Question: I am trying to optimize the generation of decay times for a radioactive isotope Monte Carlo.
That is given 'nsims' atoms of an isotope with a halflife of 't12', when does each isotope decay?
I tried to optimize this by generating random numbers for all un-decayed atoms at once using a single 'numpy.random.random' call (I call this method parallel), but I hope that there is still more performance to be gained. I also show a method that does this calculation for each isotope individually (serial).
'''
import numpy as np
import time
import matplotlib.pyplot as plt
import scipy.optimize
t12 = 3.1*60.
dt = 0.01
ln2 = np.log(2)
decay_exp = lambda t,A,tau: A * np.exp(-t/tau)
def serial(nsims):
sim_start_time = time.clock()
decay_time = np.zeros(nsims)
for i in range(nsims):
t = dt
while decay_time[i] == 0:
if np.random.random() > np.exp(-ln2*dt/t12):
decay_time[i] = t
t += dt
sim_end_time = time.clock()
return (sim_end_time - sim_start_time,decay_time)
def parallel(nsims):
sim_start_time = time.clock()
decay_time = np.zeros(nsims)
t = dt
while 0 in decay_time:
inot_decayed = np.where(decay_time == 0)[0]
idecay_check = np.random.random(len(inot_decayed)) > np.exp(-ln2*dt/t12)
decay_time[inot_decayed[np.where(idecay_check==True)[0]]] = t
t += dt
sim_end_time = time.clock()
return (sim_end_time - sim_start_time,decay_time)
'''
I'm interested in any suggestions that performs better than the 'parallel' function that is pure python, i.e. not cython.
This method already improves greatly upon the 'serial' method of calculating this for large 'nsims'.

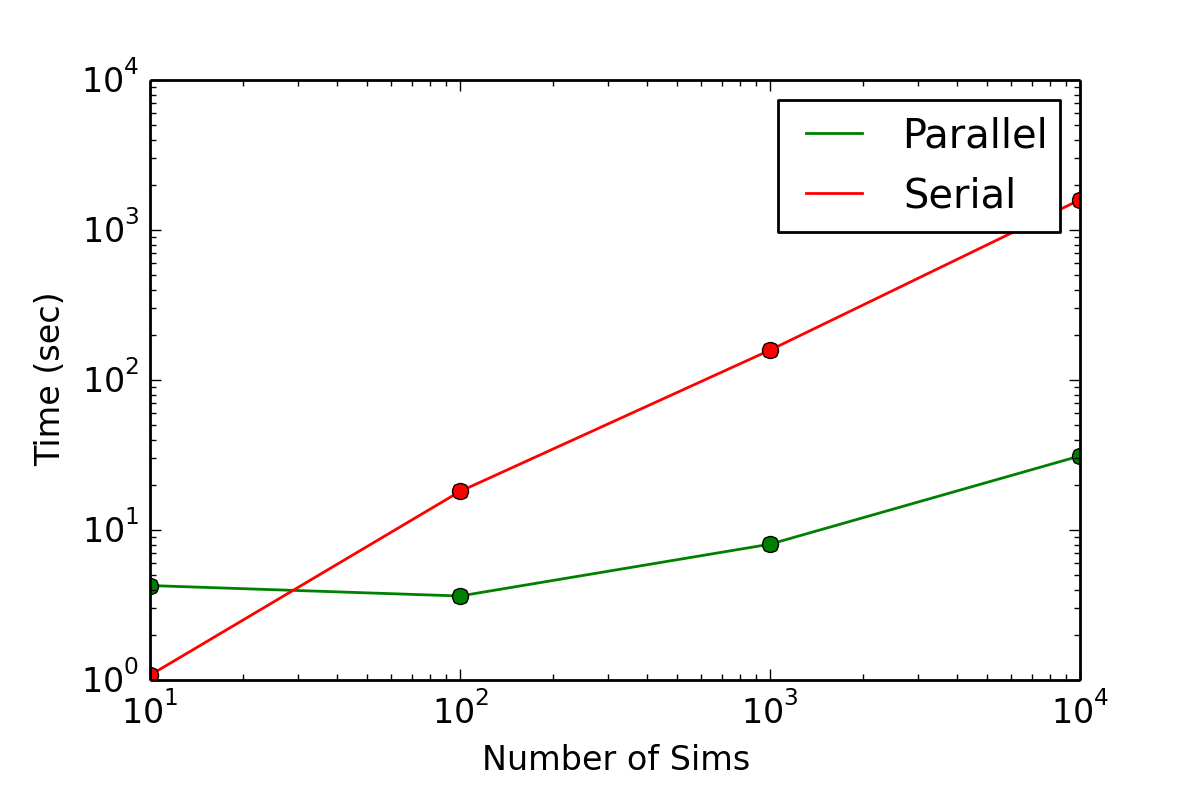
Answer: There are still some speed gains to be had from your original "parallel" (vectorized is the correct word) execution.
Remark, this is micro-management, but it does still give a small performance increase.
'''
import numpy as np
t12 = 3.1*60.
dt = 0.01
ln2 = np.log(2)
s = 98765
def parallel(nsims): # your code, unaltered, except removed inaccurate timing method
decay_time = np.zeros(nsims)
t = dt
np.random.seed(s) # also had to add a seed to get comparable results
while 0 in decay_time:
inot_decayed = np.where(decay_time == 0)[0]
idecay_check = np.random.random(len(inot_decayed)) > np.exp(-ln2*dt/t12)
decay_time[inot_decayed[np.where(idecay_check==True)[0]]] = t
t += dt
return decay_time
def parallel_micro(nsims): # micromanaged code
decay_time = np.zeros(nsims)
t = dt
half_time = np.exp(-ln2*dt/t12) # there was no need to calculate this again in every loop iteration
np.random.seed(s) # fixed seed to get comparable results
while 0 in decay_time:
inot_decayed = np.where(decay_time == 0)[0] # only here you need the call to np.where
# to my own surprise, len(some_array) is quicker than some_array.size (function lookup vs attribute lookup)
idecay_check = np.random.random(len(inot_decayed)) > half_time
decay_time[inot_decayed[idecay_check]] = t # no need for another np.where and certainly not for another boolean comparison
t += dt
return decay_time
'''
You can run timing measurements with the <URL>. Profiling will tell you that the bottleneck here is the call to 'np.where'.
Knowing that the bottleneck is 'np.where', you could get rid of it like this:
'''
def parallel_micro2(nsims):
decay_time = np.zeros(nsims)
t = dt
half_time = np.exp(-ln2*dt/t12)
np.random.seed(s)
indices = np.where(decay_time==0)[0]
u = len(indices)
while u:
decayed = np.random.random(u) > half_time
decay_time[indices[decayed]] = t
indices = indices[np.logical_not(decayed)]
u = len(indices)
t += dt
return decay_time
'''
And that does give a rather large speed increase:
'''
In [2]: %timeit -n1 -r1 parallel_micro2(1e4)
1 loops, best of 1: 7.81 s per loop
In [3]: %timeit -n1 -r1 parallel_micro(1e4)
1 loops, best of 1: 29 s per loop
In [4]: %timeit -n1 -r1 parallel(1e4)
1 loops, best of 1: 33.5 s per loop
'''
Don't forget to get rid of the call to 'np.random.seed' when you're done optimizing.